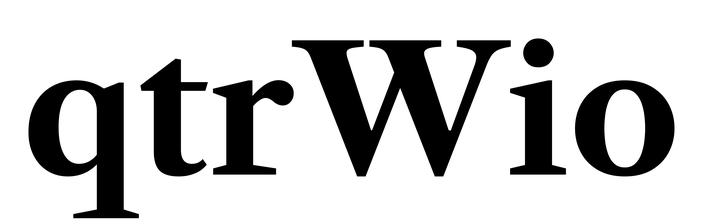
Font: LibreCaslonText_Bold